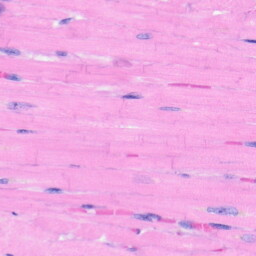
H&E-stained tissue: Heart